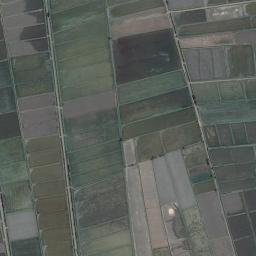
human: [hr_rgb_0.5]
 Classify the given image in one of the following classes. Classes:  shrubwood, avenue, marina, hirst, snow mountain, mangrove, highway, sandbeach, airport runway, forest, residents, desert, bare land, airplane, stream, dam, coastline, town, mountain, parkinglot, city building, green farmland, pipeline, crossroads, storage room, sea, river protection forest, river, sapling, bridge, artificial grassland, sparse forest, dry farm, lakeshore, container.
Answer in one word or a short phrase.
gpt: green farmland